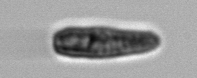
Label: Pseudochattonella_farcimen